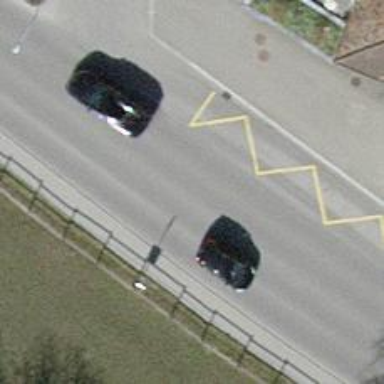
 accompanied by sidewalks on both sides with asphalt surfacing."